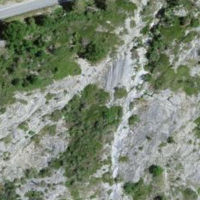
EUNIS habitat code: 45
Species observed at this site:
Curruca iberiae